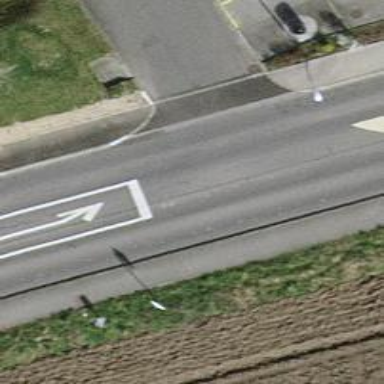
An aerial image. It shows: Secondary road.